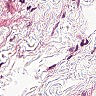
Metastatic tissue present: no